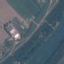
Label: River